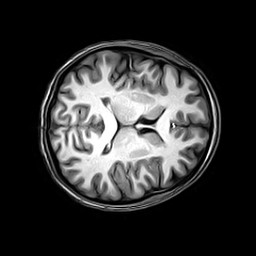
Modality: T1w
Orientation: axial
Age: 25
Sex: female